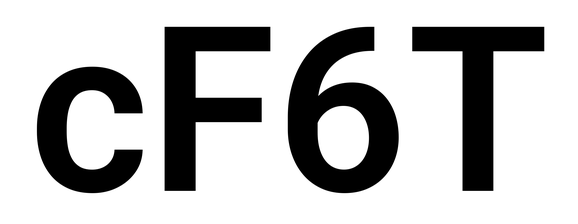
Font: Roboto_SemiBold